Question: If you choose to view a week or day the left column will by default show 6am, 7am and so on. How do i go about to make it show 06:00, 07:00 and so on instead?
Edit: im talking about the left column i weekview and dayview that by default is 6am, 7am, 8am. NOT the timestamp in the events.
To further point out the problem i want to changes the am/pm to 24hour times for the highlighted part of the image: <URL>
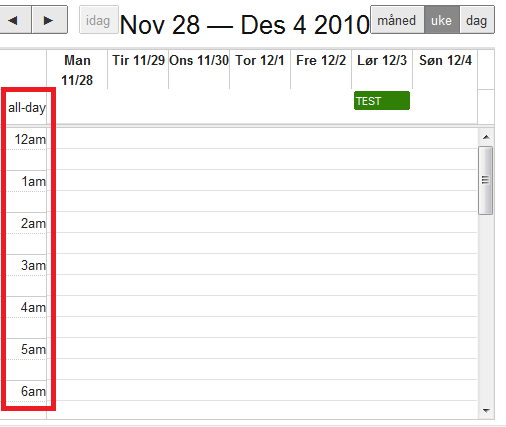
Answer: check this out
<URL>
you should always check documentation before anything else just a tip
try this
'''
day: 'h:mm{ - h:mm}', // 5:00 - 6:30
week: 'h:mm{ - h:mm}', // 5:00 - 6:30
'''
or this one might be it
<URL>
i think it's this one tbh :P
like this
'''
axisFormat: 'h:mm{ - h:mm}',
'''
'''
axisFormat: 'H:mm',
'''